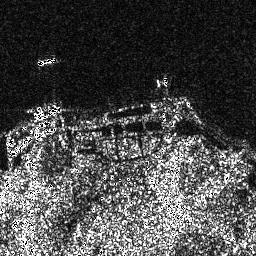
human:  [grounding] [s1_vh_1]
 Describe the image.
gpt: In the satellite image, there is  <ref>1 small ship </ref> <box>[[14, 21, 21, 25, 0]]</box> located at top left.